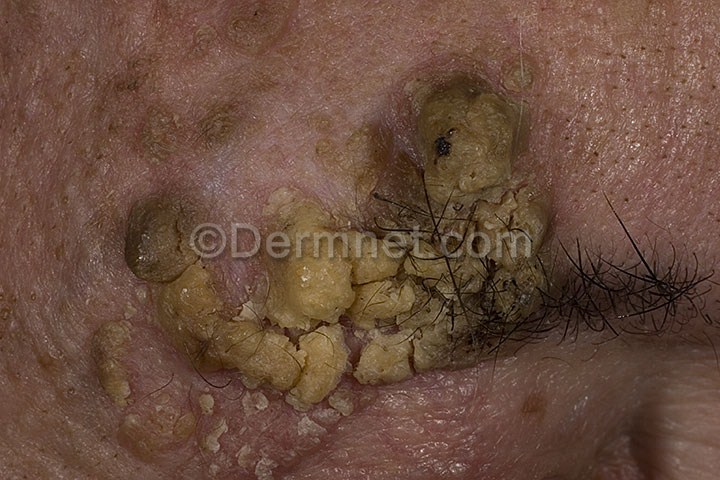
Disease: Actinic Keratosis Basal Cell Carcinoma and other Malignant Lesions